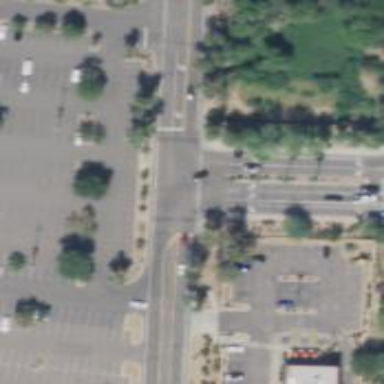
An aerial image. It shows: Solid stop line on the road marking.